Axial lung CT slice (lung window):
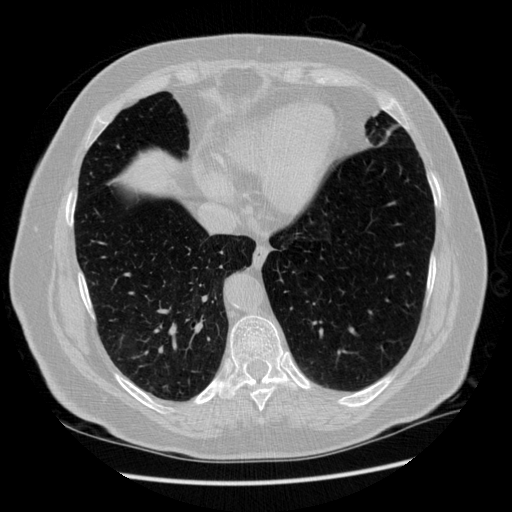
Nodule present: no